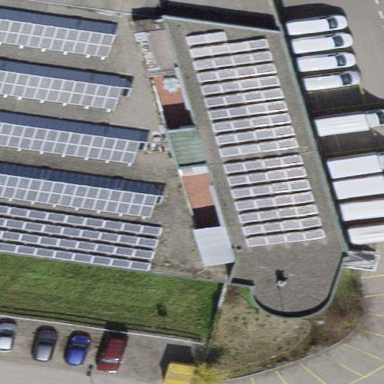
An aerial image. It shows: Solar power generator utilizing photovoltaic technology with solar photovoltaic panels.